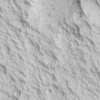
Label: not_dusty